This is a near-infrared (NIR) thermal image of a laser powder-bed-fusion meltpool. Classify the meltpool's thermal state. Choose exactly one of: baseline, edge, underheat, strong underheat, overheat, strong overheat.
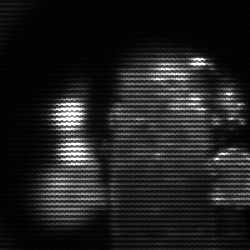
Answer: strong underheat